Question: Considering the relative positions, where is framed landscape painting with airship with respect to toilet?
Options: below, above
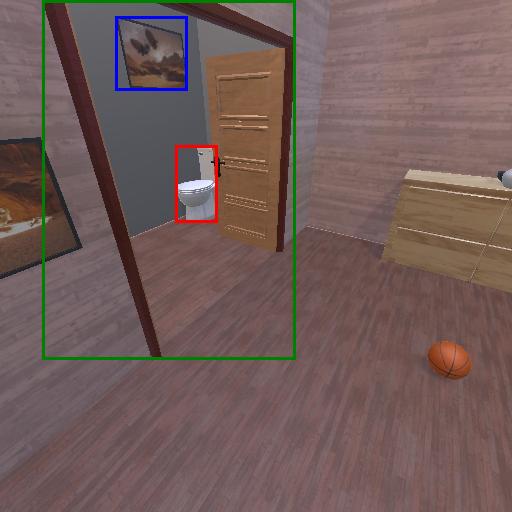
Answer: below